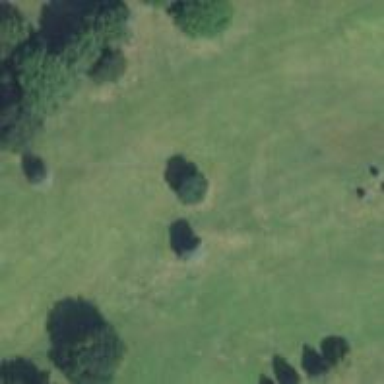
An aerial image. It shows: Golf hole.